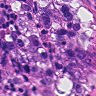
Metastatic tissue present: yes